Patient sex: F
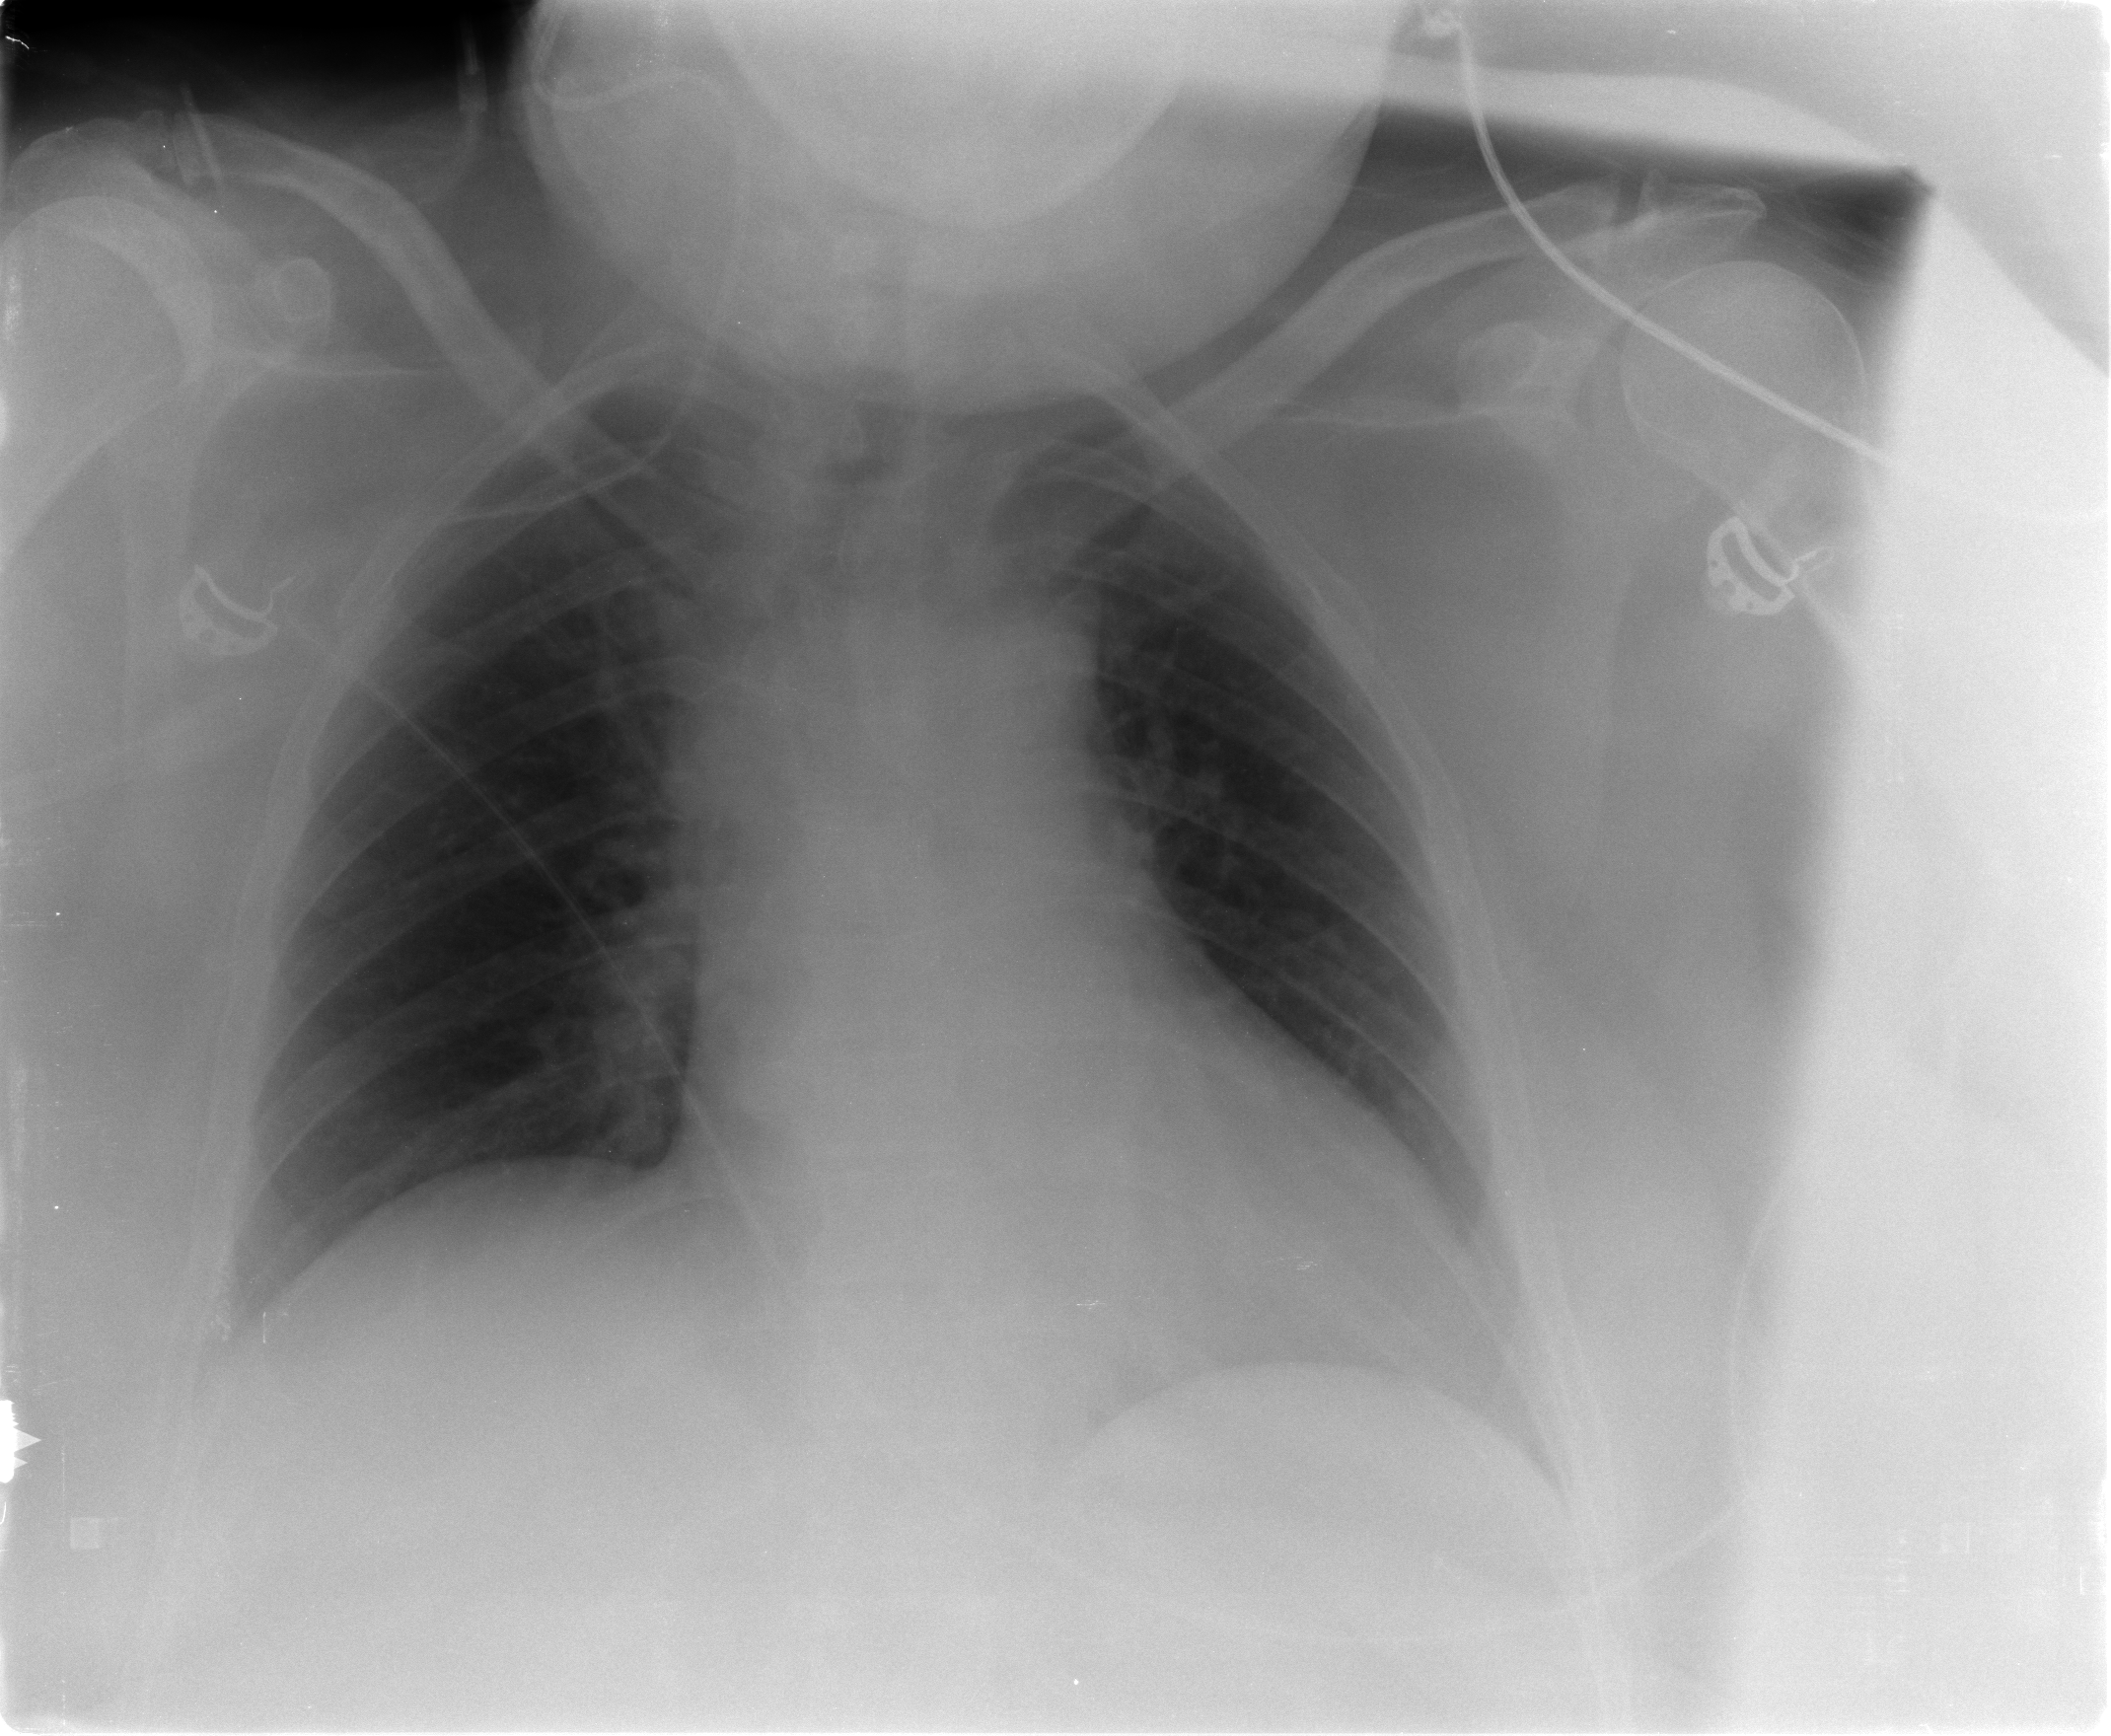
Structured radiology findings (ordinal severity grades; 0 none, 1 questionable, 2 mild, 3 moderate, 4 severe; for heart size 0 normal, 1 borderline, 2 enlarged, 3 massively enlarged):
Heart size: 1
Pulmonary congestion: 1
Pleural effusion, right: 0
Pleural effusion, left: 1
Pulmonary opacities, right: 0
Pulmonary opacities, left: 0
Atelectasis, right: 0
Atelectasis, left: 2